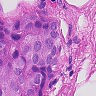
Metastatic tissue present: yes